Question: I'm trying to figure out how to use a font glyph like the check box and check used in the windows 8 tile example from this page: <URL> under the "Task lists" example at the bottom.
I couldn't find much on how to get this to work because it appears there is a limitation on setting the font type in a tile.
On the <URL> page, it says, "If you are working with tiles, you can't use these glyphs because you can't specify the tile font and PUA glyphs are not available via font-fallback.".
But I'm just wondering why there would be an example on the tile template catalog page with a font glyph?
Is there any way to set the font type inside of the tile xml? Or what are some alternatives that might get the same result?

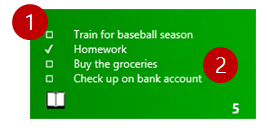
Answer: There are plenty of Unicode symbol glyphs outside of the private-use area that fallback properly. You find them with the charmap.exe applet in Windows for example. Like and (U+2713 and U+2610)